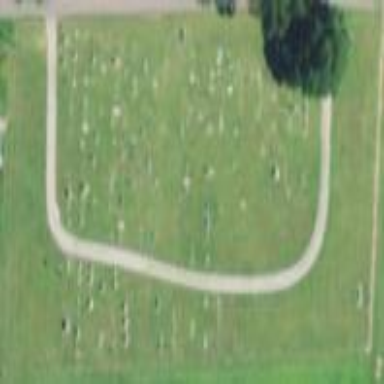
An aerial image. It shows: Cemetery.